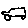
Label: car